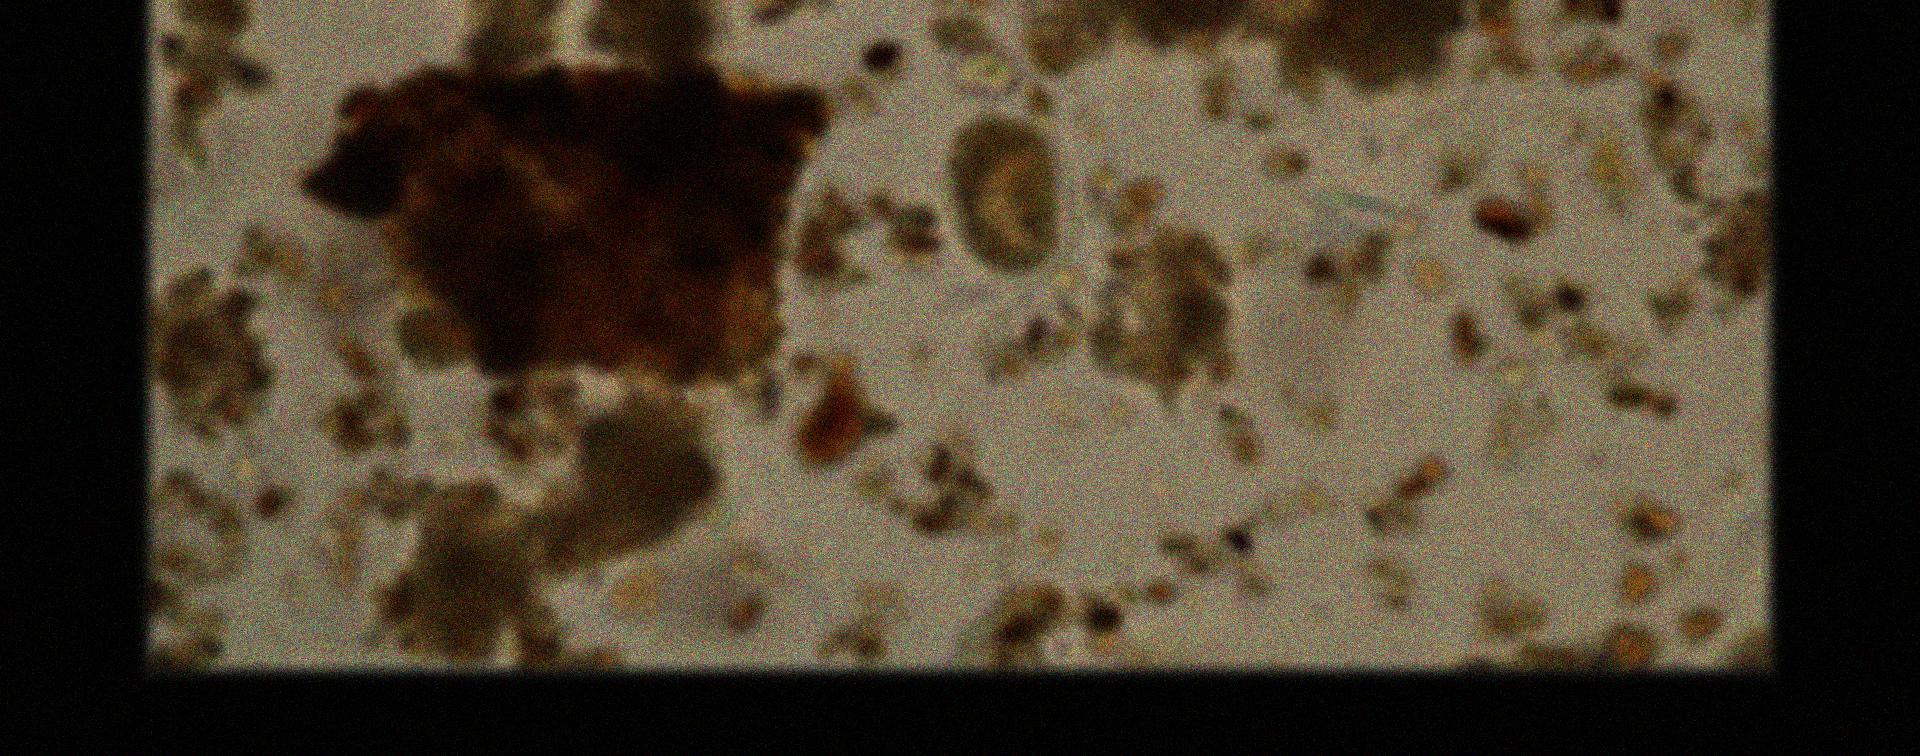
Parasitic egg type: Hookworm egg